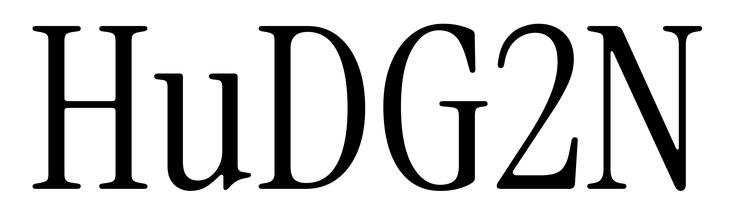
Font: InstrumentSerif-Regular